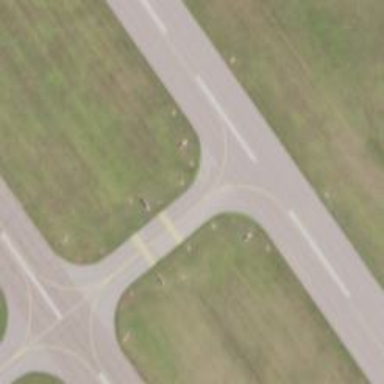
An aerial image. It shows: Asphalt taxiway in the airport.